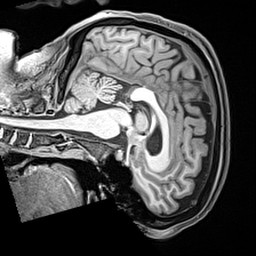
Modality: T1w
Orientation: sagittal
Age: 42
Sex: female
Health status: healthy
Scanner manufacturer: siemens
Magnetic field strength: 3 T
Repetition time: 2.4 s
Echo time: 0.00217 s